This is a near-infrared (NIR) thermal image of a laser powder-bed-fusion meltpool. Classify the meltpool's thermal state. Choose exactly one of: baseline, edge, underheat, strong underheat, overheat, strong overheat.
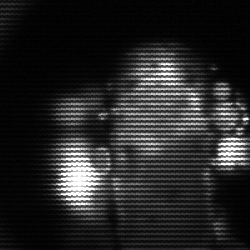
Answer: strong underheat